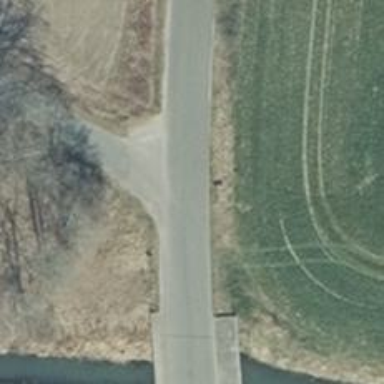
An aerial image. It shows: Unclassified road with asphalt surface.